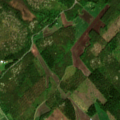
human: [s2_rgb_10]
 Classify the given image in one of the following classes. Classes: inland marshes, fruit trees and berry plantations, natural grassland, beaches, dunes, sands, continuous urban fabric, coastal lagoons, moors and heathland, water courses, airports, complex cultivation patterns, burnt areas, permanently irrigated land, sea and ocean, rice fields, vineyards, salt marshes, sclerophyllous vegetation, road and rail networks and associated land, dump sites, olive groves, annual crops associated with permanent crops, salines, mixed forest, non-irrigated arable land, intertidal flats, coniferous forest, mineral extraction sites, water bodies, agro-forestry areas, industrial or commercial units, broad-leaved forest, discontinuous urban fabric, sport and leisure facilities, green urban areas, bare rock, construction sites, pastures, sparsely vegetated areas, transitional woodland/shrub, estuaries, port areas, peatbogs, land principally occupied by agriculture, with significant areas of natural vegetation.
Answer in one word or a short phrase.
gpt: non-irrigated arable land, land principally occupied by agriculture, with significant areas of natural vegetation, coniferous forest, mixed forest, transitional woodland/shrub